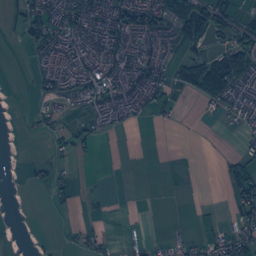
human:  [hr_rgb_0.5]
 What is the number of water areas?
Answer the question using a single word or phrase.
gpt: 69

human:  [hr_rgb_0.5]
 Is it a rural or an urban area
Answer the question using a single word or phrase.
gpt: urban

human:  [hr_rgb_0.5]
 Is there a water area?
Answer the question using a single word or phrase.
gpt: yes

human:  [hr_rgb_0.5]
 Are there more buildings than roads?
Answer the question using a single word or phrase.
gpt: yes

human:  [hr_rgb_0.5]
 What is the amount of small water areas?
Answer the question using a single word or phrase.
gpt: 45

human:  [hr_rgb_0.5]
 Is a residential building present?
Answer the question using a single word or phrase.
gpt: yes

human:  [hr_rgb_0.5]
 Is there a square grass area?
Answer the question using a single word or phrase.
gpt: no

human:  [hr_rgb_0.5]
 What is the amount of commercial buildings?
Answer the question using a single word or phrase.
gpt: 6

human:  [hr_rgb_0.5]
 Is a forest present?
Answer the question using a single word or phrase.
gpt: yes

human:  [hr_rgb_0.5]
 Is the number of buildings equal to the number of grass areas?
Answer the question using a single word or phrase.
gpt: no

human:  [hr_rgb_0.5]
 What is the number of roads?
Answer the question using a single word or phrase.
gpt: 851

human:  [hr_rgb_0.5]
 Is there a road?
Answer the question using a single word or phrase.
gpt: yes

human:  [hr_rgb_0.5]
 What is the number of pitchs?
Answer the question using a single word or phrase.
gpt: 13

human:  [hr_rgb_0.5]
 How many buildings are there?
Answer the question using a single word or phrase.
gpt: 5618

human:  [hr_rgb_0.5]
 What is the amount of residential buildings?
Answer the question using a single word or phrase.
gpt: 5602

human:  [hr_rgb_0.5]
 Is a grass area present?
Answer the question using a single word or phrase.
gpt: yes

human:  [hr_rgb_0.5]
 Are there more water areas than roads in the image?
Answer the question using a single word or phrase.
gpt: no

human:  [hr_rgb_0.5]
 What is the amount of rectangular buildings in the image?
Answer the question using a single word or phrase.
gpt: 3988

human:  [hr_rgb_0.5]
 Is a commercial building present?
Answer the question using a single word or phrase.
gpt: yes

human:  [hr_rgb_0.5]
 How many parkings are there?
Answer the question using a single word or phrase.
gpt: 38

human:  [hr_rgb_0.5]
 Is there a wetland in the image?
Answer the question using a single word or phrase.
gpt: yes

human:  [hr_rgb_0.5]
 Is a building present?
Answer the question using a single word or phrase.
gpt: yes

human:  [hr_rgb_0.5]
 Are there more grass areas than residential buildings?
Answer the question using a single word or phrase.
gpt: no

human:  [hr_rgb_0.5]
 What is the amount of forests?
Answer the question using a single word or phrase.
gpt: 102

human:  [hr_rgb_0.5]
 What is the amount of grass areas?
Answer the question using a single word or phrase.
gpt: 223

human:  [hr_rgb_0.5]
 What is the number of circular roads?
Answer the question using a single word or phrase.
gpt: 0

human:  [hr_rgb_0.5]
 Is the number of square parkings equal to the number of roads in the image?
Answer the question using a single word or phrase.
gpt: no

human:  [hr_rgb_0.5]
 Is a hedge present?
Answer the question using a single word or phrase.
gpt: yes

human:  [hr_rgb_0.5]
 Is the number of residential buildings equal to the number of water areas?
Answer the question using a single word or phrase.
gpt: no

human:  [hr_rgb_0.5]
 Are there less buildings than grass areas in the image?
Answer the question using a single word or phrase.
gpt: no

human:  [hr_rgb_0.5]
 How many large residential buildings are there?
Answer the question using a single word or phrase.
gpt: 1

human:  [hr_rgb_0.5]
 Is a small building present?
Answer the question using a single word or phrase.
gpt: yes

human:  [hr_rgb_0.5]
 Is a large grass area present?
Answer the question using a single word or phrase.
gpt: yes

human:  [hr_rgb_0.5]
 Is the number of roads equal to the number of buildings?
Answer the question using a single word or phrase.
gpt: no

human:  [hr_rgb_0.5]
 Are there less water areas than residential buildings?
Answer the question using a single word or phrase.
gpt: yes

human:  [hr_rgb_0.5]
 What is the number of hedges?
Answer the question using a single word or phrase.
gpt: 24

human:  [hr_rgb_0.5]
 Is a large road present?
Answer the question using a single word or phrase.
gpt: no

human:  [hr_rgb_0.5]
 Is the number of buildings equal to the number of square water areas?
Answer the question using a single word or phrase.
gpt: no

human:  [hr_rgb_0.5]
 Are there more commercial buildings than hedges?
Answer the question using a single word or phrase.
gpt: no

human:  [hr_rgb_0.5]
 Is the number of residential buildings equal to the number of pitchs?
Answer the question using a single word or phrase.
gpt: no

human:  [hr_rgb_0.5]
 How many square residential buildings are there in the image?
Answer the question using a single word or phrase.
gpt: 2

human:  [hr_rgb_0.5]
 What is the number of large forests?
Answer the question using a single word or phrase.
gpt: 28

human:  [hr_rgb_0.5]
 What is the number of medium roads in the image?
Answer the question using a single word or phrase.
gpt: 0

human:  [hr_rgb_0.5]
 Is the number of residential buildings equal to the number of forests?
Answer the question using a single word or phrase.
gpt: no

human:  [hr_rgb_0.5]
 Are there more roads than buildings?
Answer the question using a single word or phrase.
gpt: no

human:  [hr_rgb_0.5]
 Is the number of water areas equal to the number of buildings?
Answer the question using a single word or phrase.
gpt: no

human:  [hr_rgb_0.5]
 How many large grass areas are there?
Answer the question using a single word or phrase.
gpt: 74

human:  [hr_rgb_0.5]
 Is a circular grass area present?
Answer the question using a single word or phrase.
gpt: no

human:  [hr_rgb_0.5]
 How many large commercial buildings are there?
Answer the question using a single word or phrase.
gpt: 0

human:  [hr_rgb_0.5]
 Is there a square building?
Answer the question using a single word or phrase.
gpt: yes

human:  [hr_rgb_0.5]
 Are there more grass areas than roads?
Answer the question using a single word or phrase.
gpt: no

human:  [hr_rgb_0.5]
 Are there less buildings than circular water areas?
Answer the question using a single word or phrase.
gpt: no

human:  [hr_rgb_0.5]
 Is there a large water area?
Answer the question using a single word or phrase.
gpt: yes

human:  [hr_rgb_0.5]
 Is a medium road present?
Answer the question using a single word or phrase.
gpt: no

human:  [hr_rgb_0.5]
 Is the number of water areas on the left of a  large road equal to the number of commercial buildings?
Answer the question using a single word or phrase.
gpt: no

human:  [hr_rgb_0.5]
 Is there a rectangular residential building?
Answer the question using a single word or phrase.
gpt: yes

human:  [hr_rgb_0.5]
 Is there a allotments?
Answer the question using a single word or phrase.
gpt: yes

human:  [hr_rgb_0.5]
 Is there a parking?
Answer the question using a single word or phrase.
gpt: yes

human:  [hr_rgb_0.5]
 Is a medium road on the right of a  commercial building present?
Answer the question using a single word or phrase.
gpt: no

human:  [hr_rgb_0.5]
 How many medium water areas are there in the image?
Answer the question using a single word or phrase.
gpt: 15

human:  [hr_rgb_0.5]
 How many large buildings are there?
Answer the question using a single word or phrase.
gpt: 1

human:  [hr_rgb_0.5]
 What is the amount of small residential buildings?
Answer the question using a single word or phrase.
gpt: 5593

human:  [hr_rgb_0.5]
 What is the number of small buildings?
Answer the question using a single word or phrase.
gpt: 5608

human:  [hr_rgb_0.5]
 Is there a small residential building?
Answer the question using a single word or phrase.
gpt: yes